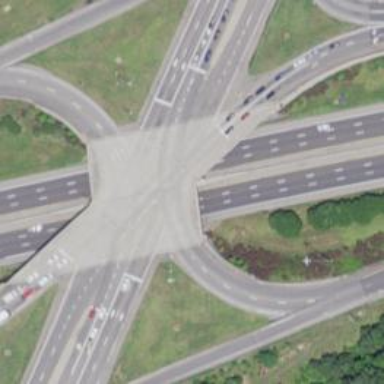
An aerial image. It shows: Asphalt road on secondary bridge inside junction.